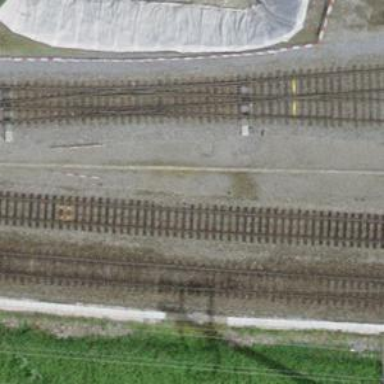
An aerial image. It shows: Single-track railway with electrified contact lines.